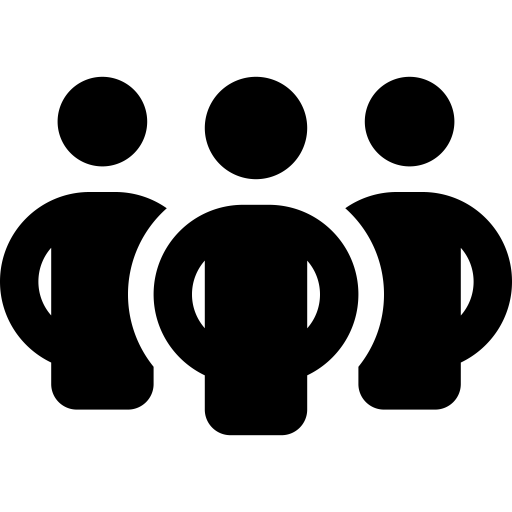
Tags: icon, FontAwesome, fa-icon, solid, people, group